Field crop: tomato
Growth stage: 1
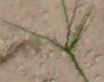
Species: cyperus